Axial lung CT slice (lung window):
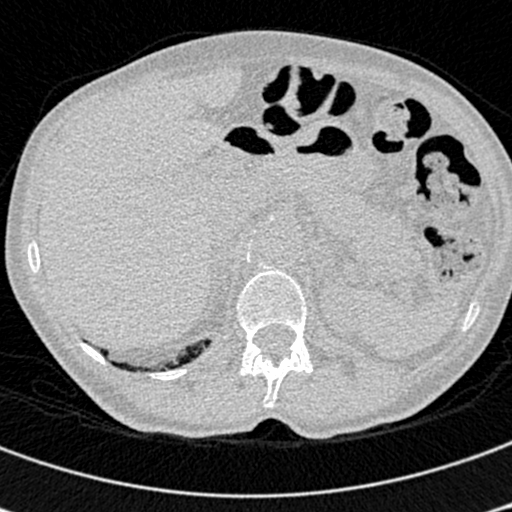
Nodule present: no